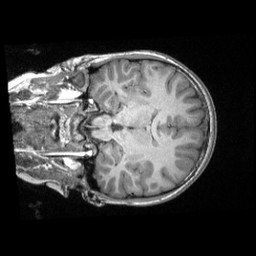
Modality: T1w
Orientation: coronal
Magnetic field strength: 3 T